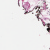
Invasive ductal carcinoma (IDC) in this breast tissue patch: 0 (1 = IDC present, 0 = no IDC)